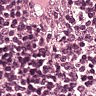
Metastatic tissue present: no